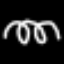
Label: squiggle